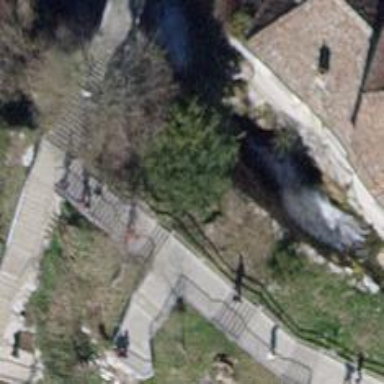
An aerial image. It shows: Set of concrete steps.